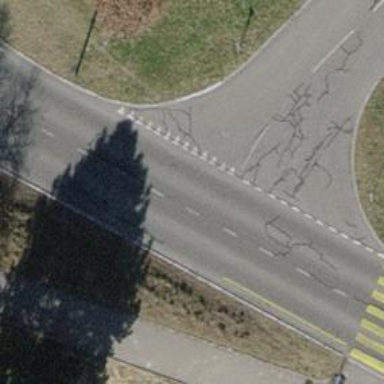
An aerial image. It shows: Unclassified road with asphalt surface.